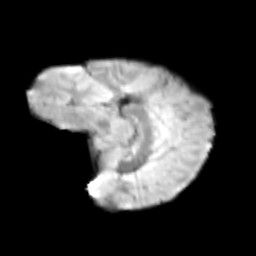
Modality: T2w
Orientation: sagittal
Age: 11
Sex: male
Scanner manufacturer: siemens
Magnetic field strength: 3 T
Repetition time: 3.8 s
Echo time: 0.07 s